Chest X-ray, PA view. Patient: 48 years old, sex M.
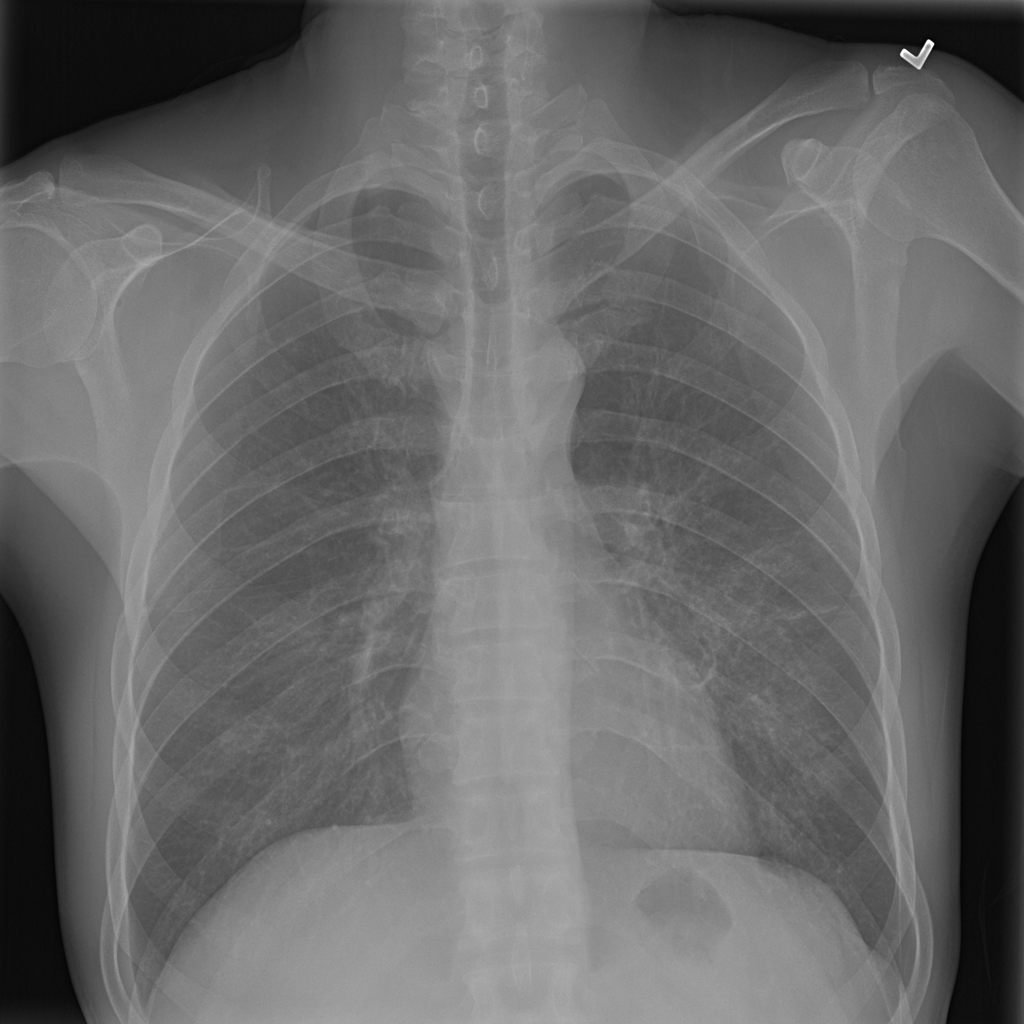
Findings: Infiltration